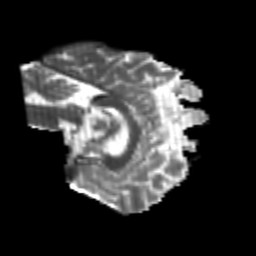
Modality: T2w
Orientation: sagittal
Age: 21
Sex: male
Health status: healthy
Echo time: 0.074 s